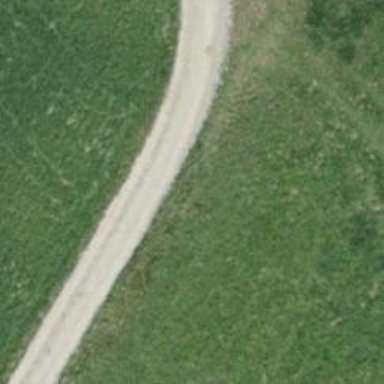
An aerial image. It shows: Track with grade2 pebblestone surface.